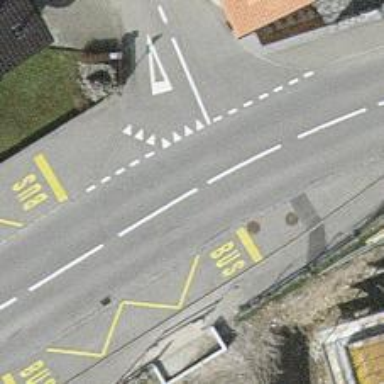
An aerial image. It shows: Public transport stop position.